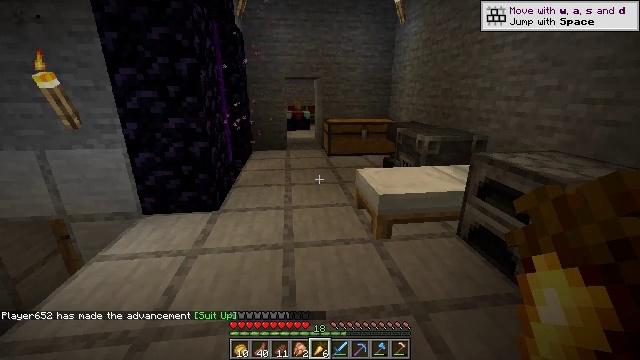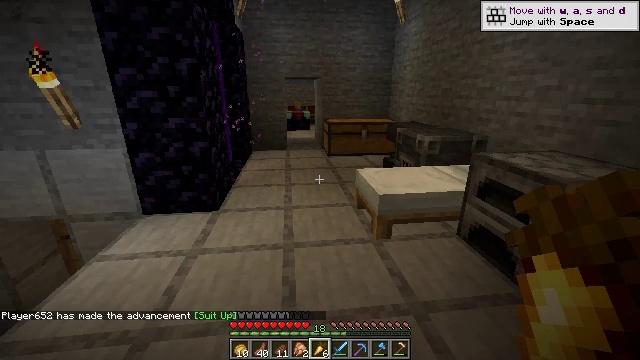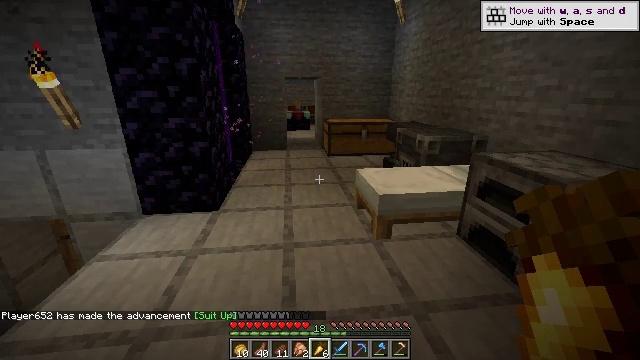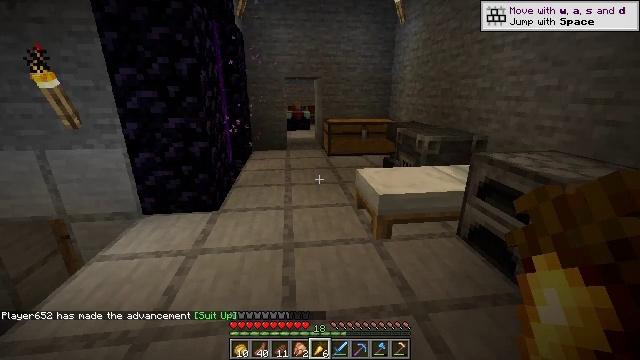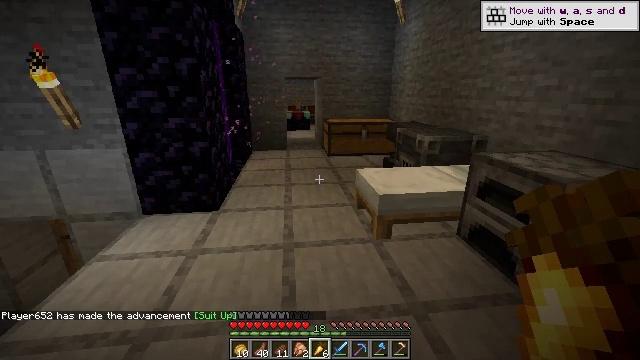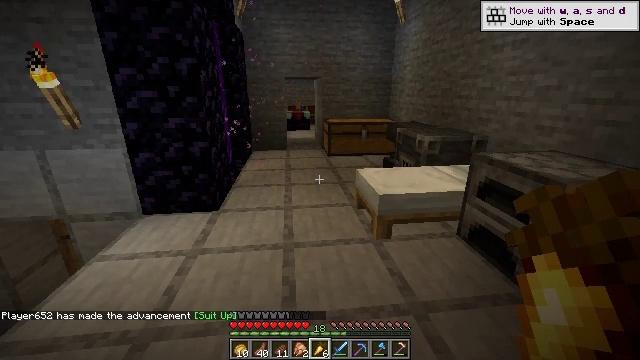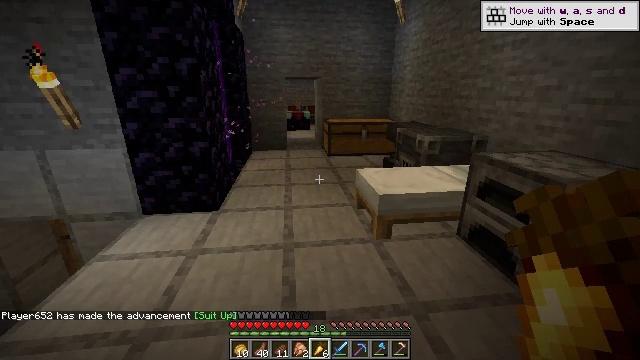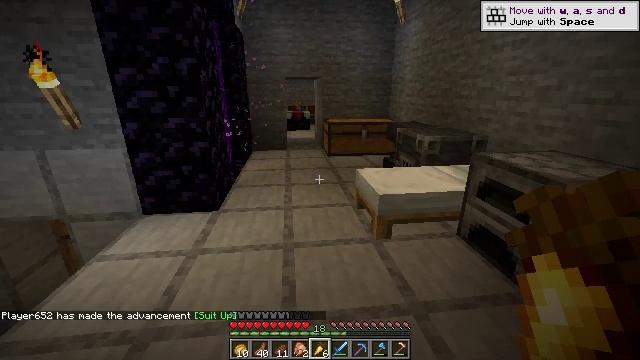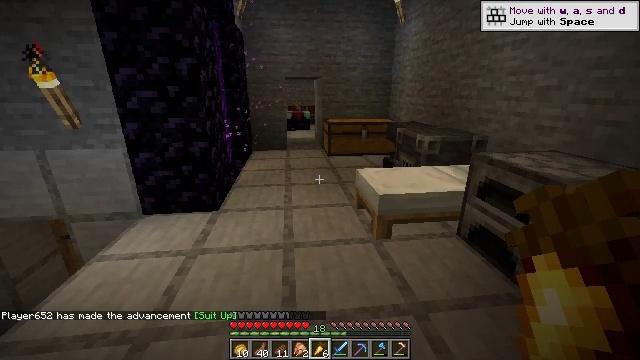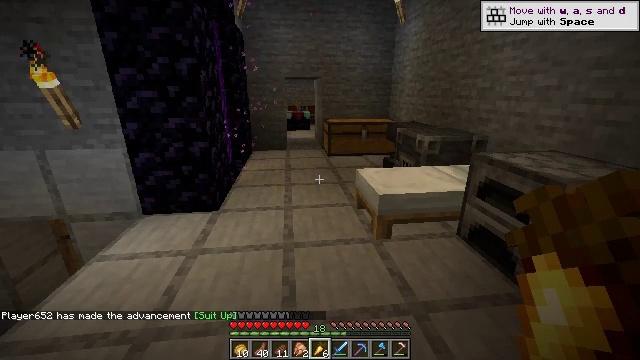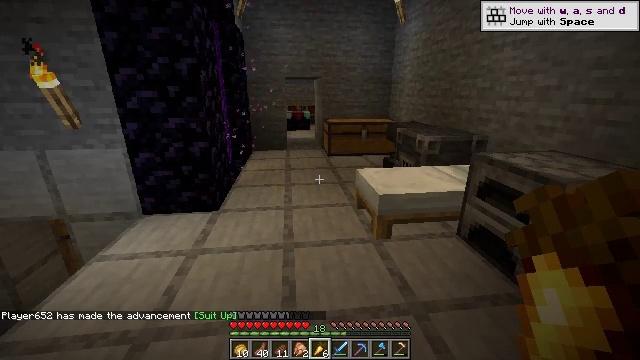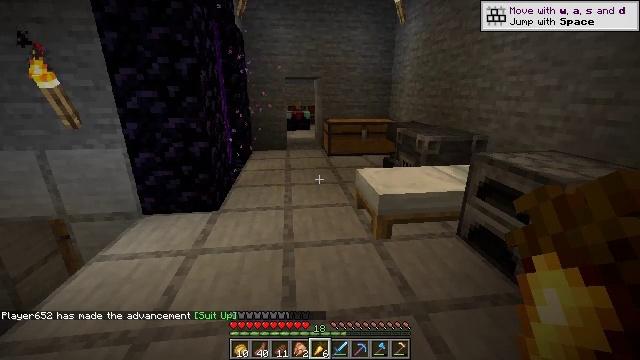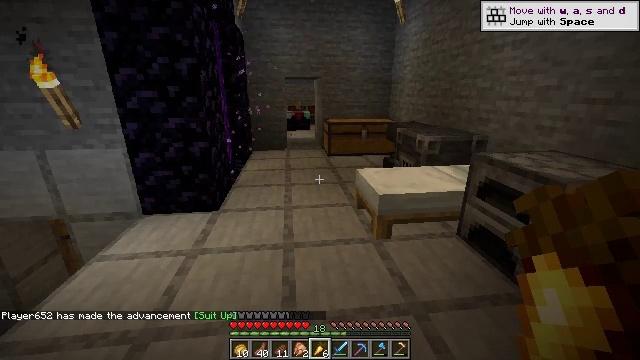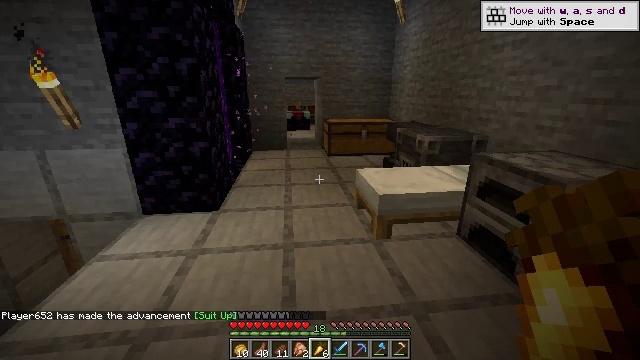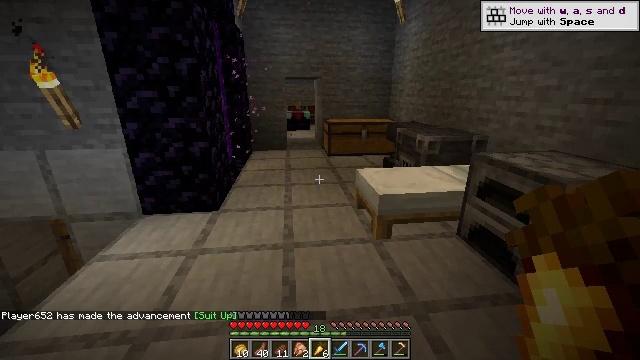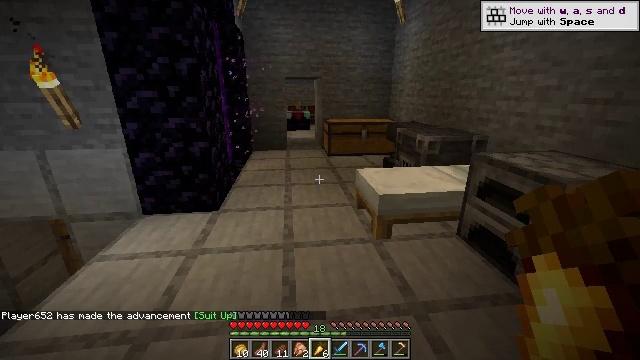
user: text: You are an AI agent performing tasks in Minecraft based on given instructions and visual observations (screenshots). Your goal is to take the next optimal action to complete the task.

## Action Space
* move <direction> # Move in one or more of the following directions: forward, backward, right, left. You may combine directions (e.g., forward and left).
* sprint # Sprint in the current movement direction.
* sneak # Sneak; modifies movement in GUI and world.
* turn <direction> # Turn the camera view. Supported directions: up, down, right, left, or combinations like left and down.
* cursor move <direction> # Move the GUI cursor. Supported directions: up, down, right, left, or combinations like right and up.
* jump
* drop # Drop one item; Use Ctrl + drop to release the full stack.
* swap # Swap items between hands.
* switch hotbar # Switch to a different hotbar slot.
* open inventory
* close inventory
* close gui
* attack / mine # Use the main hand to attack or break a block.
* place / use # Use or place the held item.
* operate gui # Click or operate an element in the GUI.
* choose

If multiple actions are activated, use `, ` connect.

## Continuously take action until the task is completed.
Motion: motion action
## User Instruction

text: Use iron ingot, stick, and wooden plank to craft a tripwire hook.
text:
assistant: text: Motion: no_op
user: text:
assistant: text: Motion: no_op
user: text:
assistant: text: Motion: no_op
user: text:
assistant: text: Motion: no_op
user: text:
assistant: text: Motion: no_op
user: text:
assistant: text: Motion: no_op
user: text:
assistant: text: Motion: no_op
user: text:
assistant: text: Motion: no_op
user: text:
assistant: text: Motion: no_op
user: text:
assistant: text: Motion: no_op
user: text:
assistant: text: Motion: no_op
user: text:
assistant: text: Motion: no_op
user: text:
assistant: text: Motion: no_op
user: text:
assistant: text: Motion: no_op
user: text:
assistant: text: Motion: no_op
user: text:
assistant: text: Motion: no_op
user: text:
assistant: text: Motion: no_op
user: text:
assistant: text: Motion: no_op
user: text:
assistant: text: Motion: no_op
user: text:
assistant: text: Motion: no_op
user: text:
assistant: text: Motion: no_op
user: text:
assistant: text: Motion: no_op
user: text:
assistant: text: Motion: no_op
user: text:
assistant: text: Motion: no_op
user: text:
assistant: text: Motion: no_op
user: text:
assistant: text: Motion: no_op
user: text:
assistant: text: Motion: no_op
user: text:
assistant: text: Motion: no_op
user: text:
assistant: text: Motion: no_op
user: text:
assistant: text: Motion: no_op